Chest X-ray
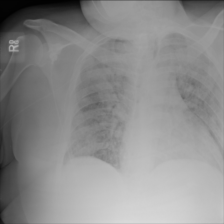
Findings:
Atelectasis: negative
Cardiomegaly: negative
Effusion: negative
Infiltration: positive
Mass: negative
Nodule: positive
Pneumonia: negative
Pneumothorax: negative
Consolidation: negative
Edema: negative
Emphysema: negative
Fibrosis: negative
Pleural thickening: negative
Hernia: negative